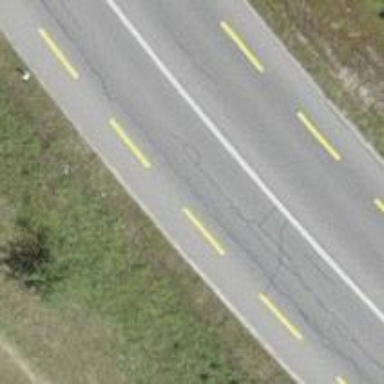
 featuring lanes for cyclists on both sides."